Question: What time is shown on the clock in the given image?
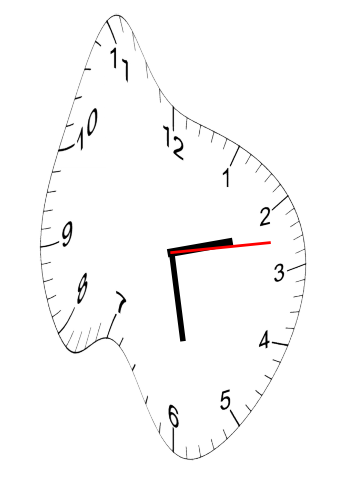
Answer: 02:28:13